Question: I want to get form labels that are stored in Mysql so i can easily display any language using select statement.
this is what i did but its hard to implement since i have different languages.
any guidance will be appreciated.

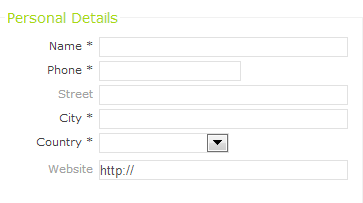
Answer: It's better to store labels in php document, than in your html document call it with echo based upon language selection.
- filename e.g. lang-en.php
'''
<?php
// Language English
$name = 'Name';
$phone = 'Phone';
$street = 'Street';
// and so on...
?>
'''
- must be with .php extension! e.g. index.php
'''
<!doctype html>
<html>
<head>
</head>
<body>
include('lang-en.php'); <!-- Include default language -->
<!-- Process select with jQuery/AJAX to include file in your index.php based upon selection -->
<form id="select-lang">
<select id="language">
<option value="en">English</option>
<option value="de">Deutsch</option>
<option value="es">Espanol</option>
</select>
</form>
<form>
<label for="name"><?php echo $name; ?></label>
<input name="name" type="text" id="name"/>
</form>
</body>
</html>
'''